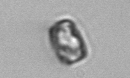
Label: Thalassiosira